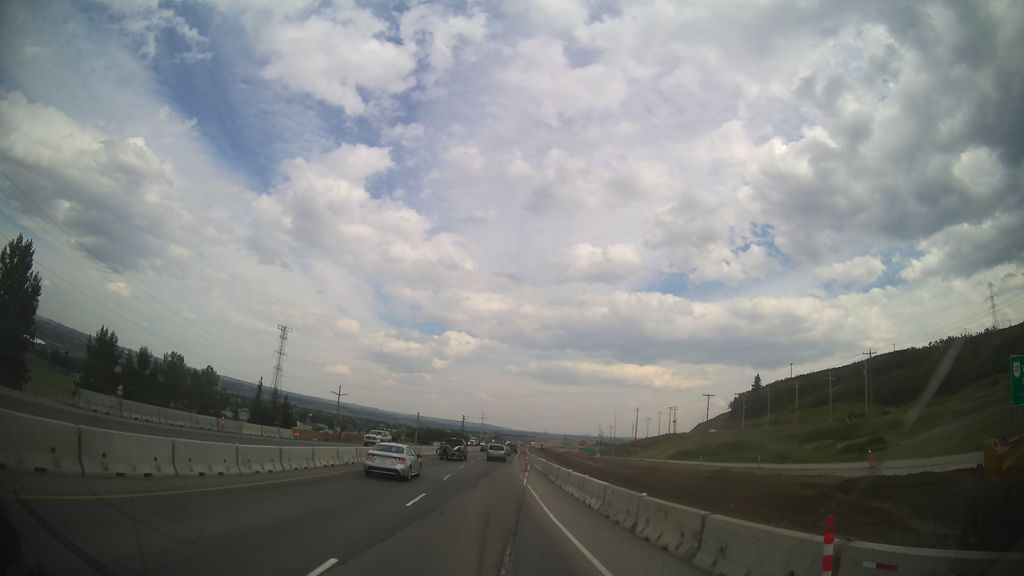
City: calgary